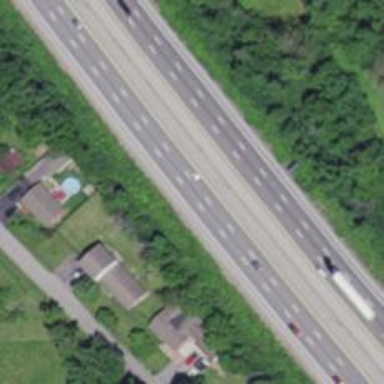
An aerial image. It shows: View of motorway.